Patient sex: M
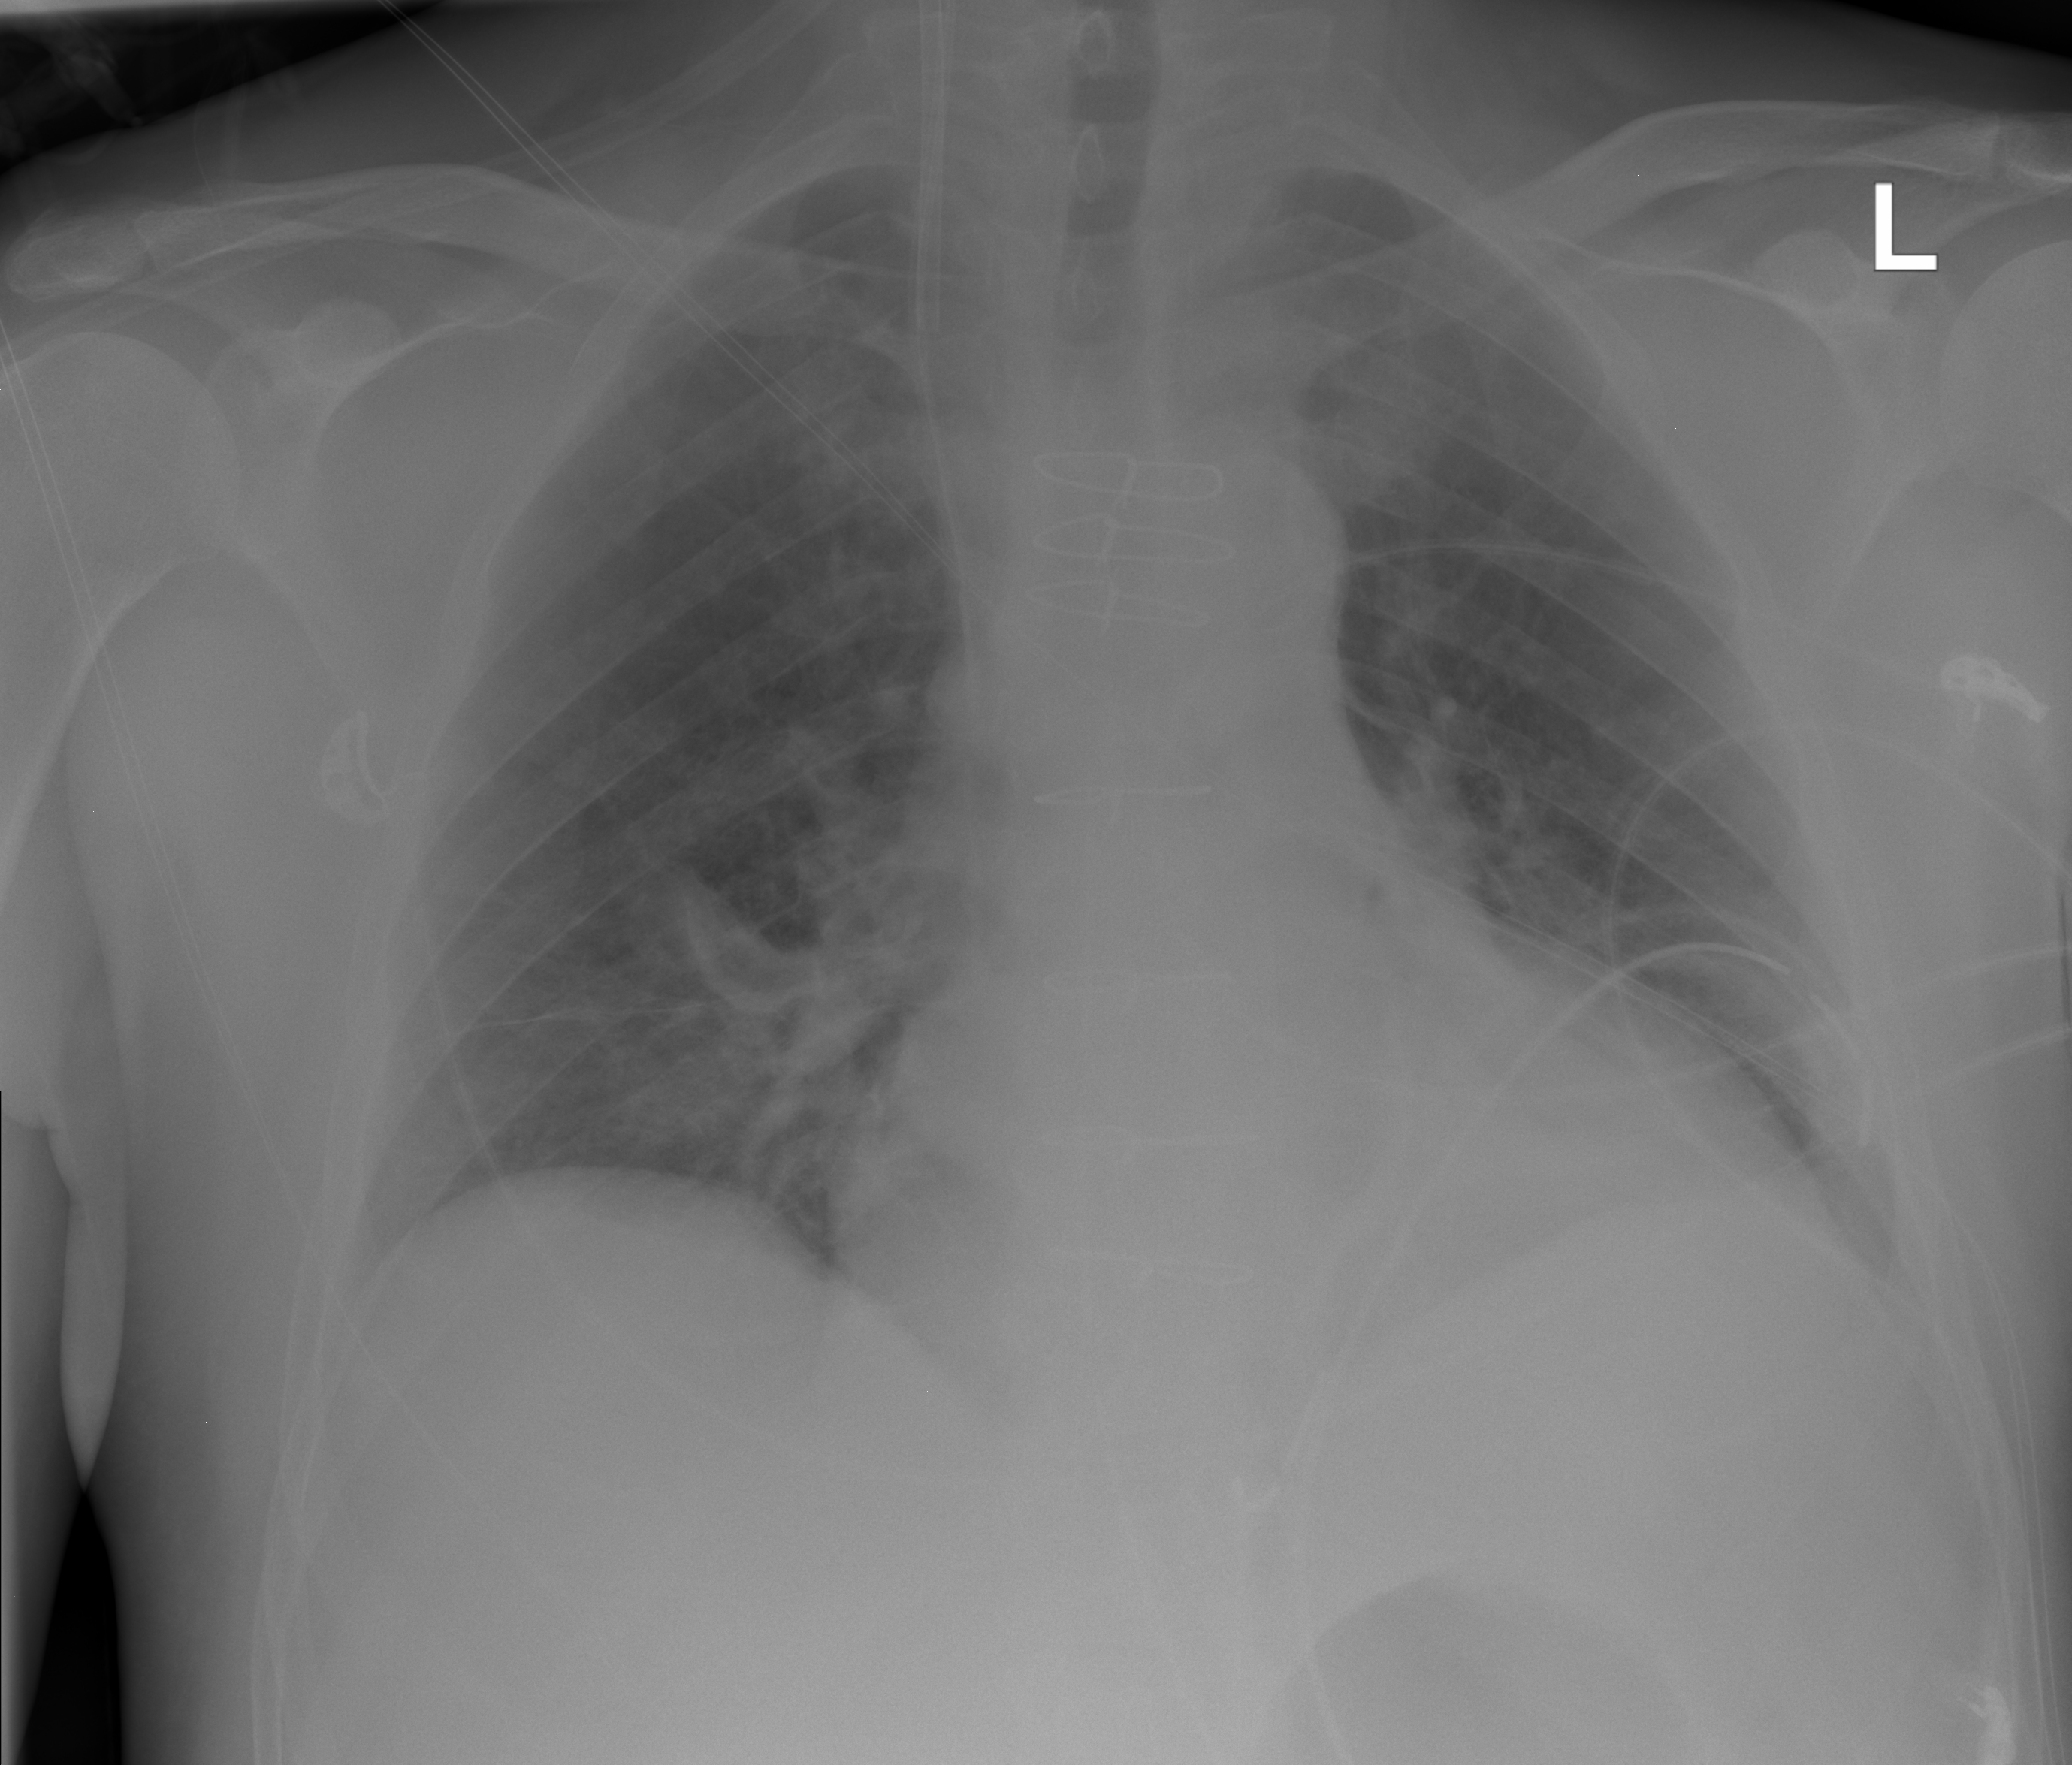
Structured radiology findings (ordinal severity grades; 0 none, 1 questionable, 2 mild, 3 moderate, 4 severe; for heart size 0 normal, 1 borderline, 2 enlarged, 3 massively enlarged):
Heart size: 2
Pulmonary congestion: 2
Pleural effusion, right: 0
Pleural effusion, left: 0
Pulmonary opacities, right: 2
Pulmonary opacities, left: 0
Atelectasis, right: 0
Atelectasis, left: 2